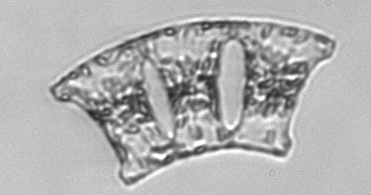
Label: Eucampia